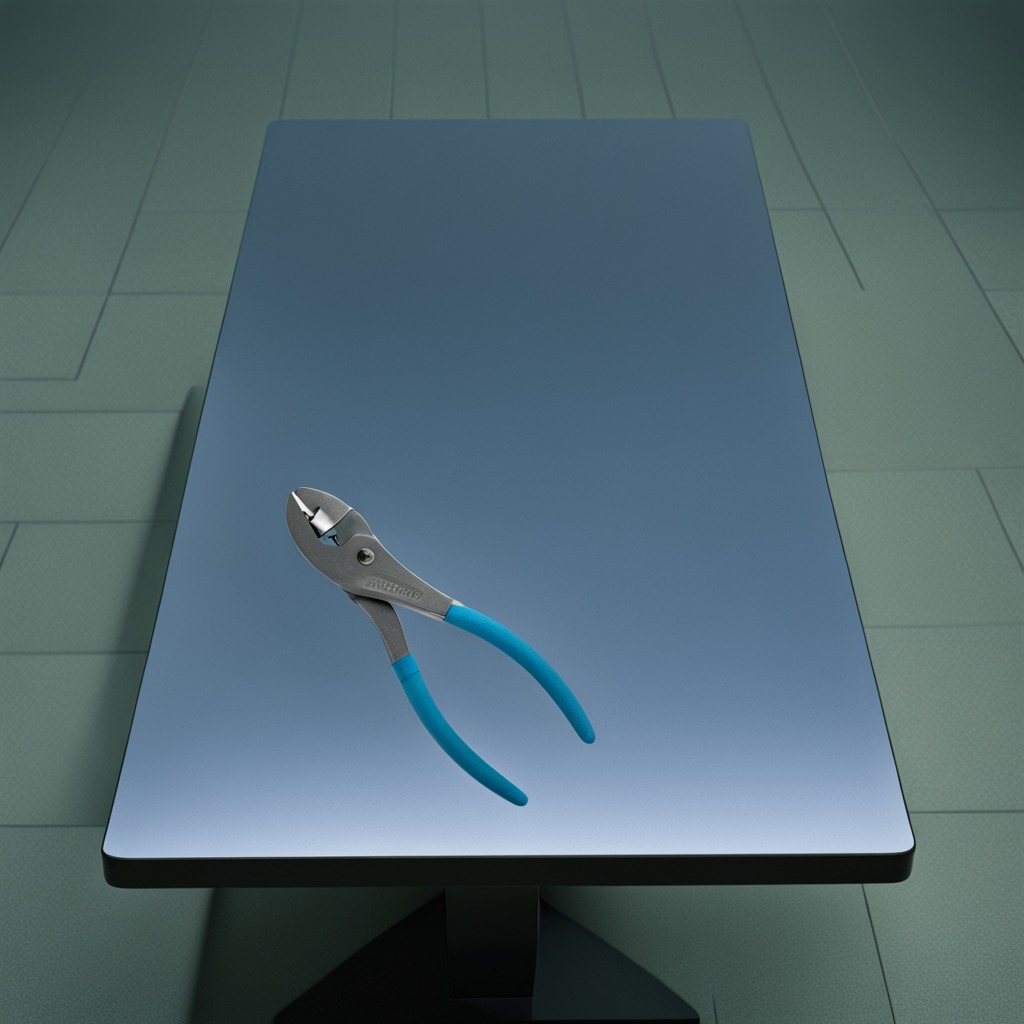
A plier lies on a clean empty table in a railway signal maintenance room lit by harsh overhead fluorescents photorealistic surface textures crisp shadows high dynamic range